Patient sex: M
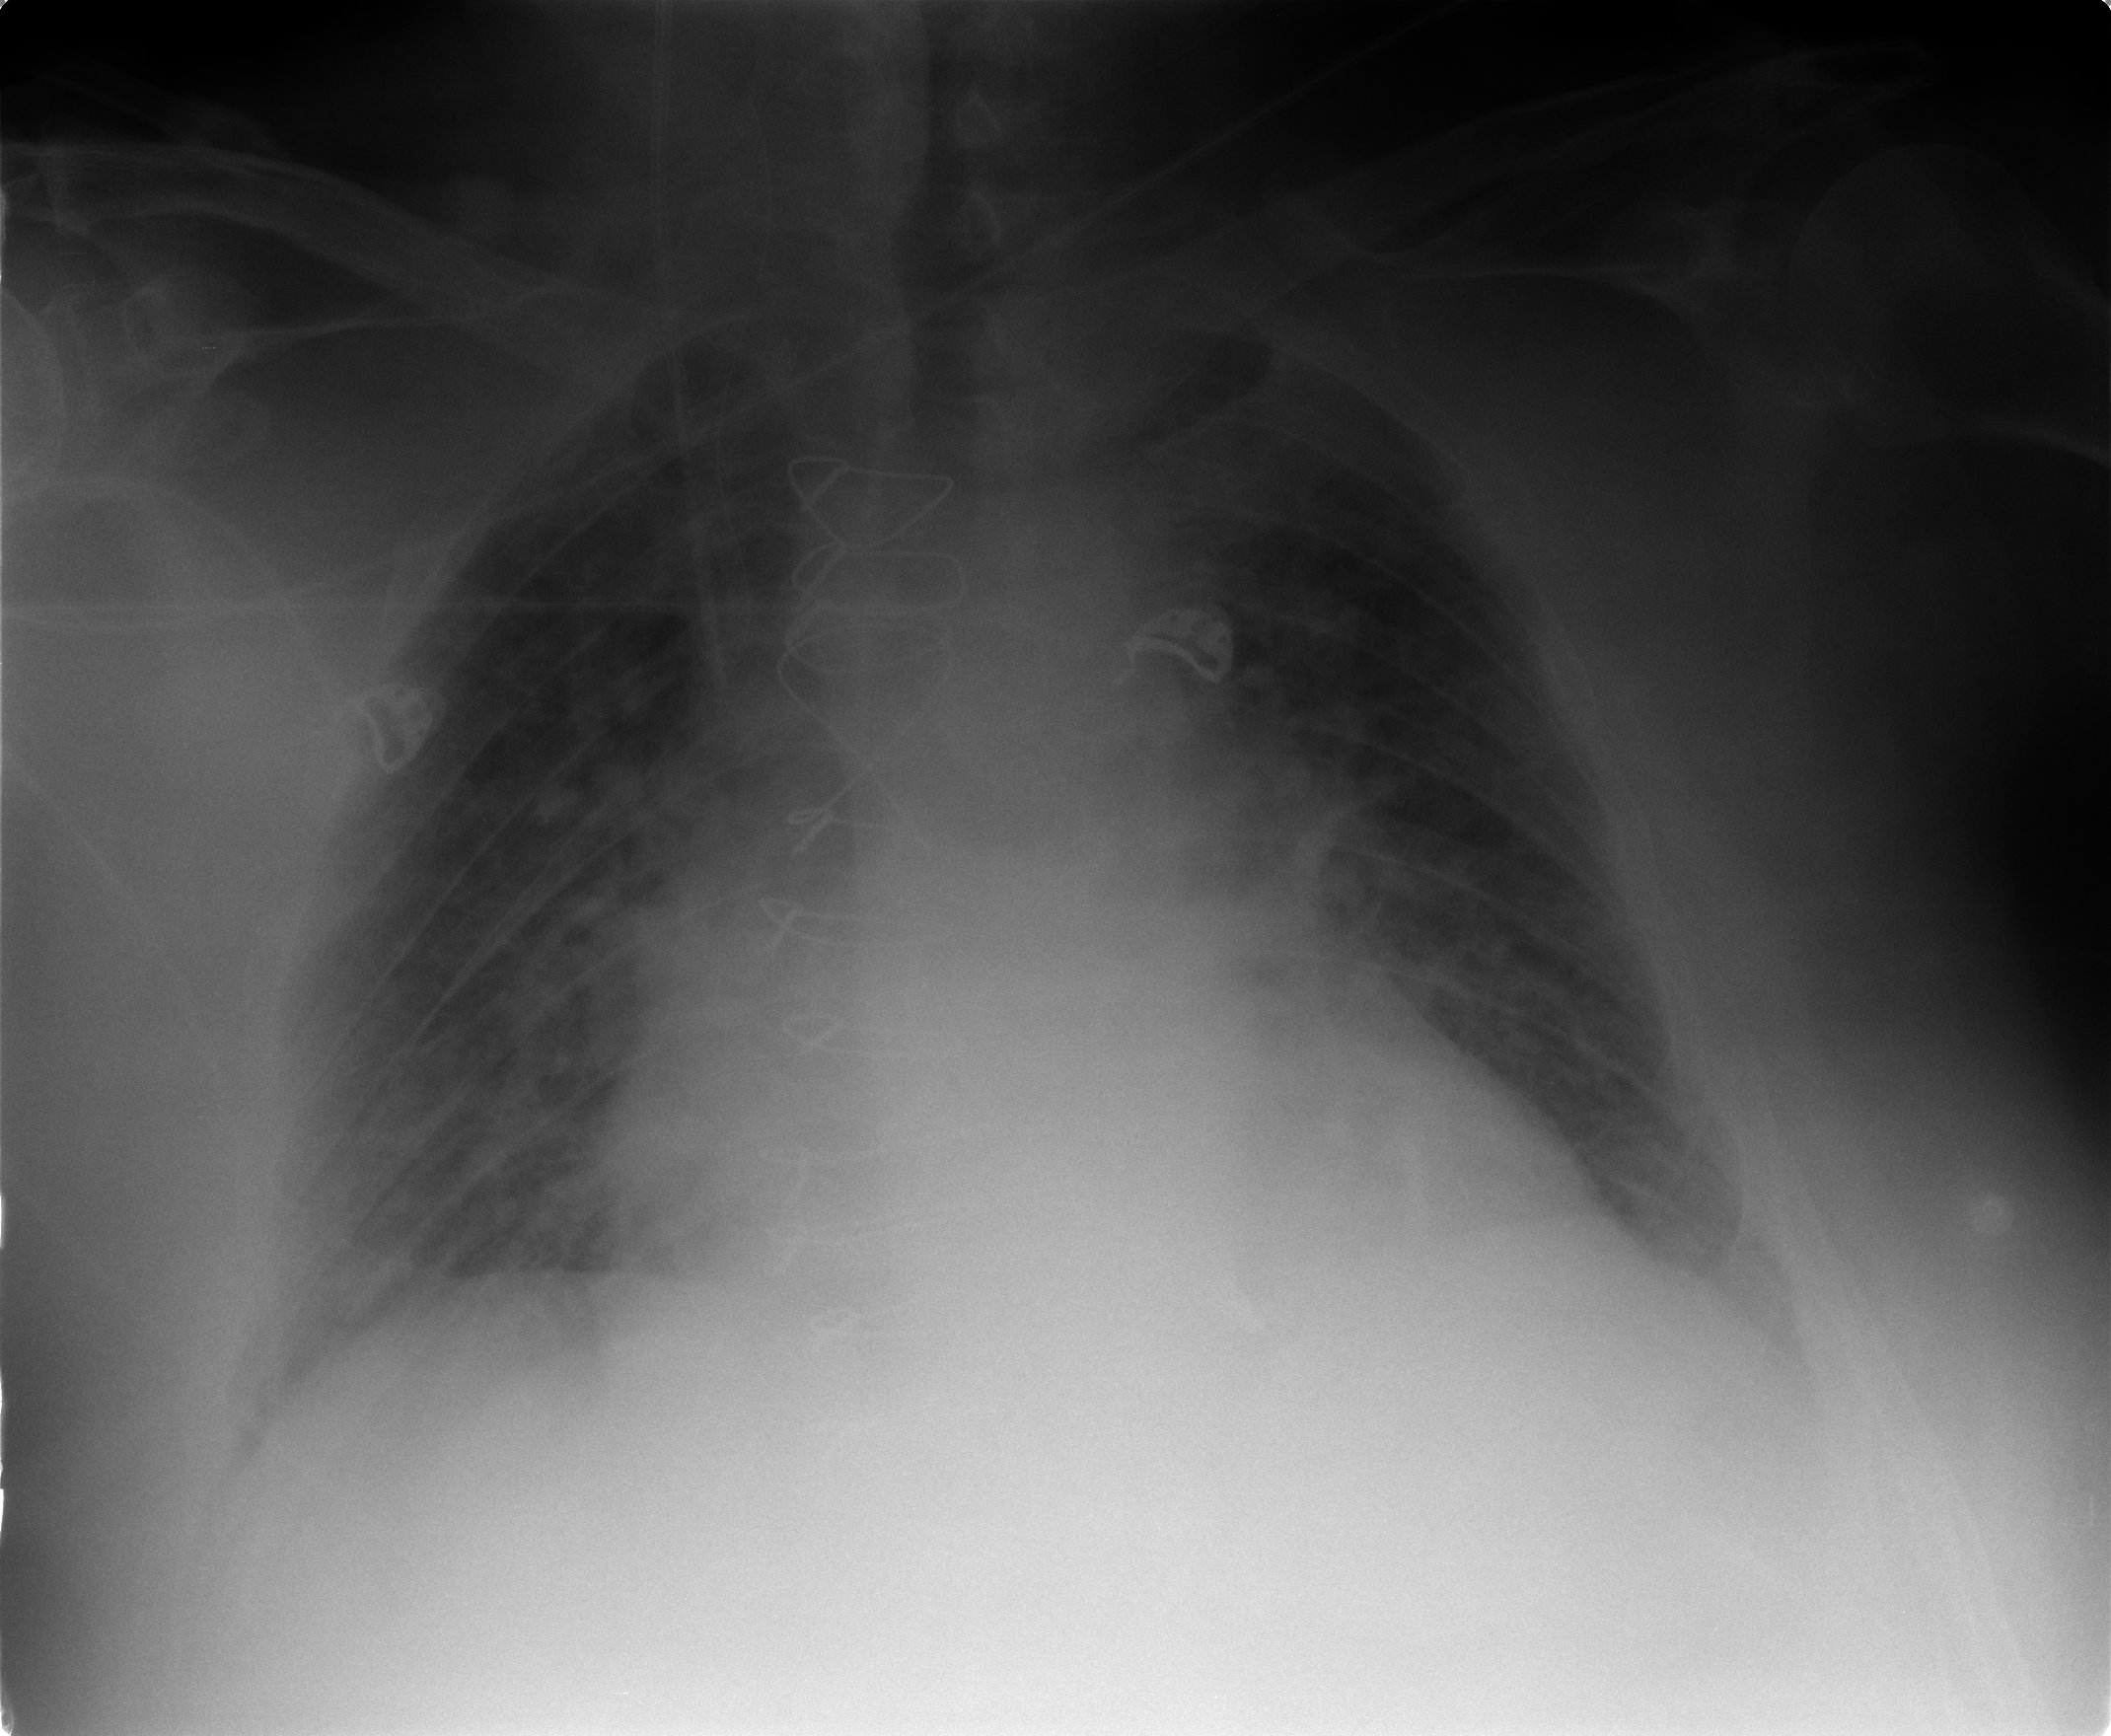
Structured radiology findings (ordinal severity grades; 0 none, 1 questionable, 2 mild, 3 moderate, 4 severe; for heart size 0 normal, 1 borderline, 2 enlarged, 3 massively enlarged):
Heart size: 2
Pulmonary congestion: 2
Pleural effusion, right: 0
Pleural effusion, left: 1
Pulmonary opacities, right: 1
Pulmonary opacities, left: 1
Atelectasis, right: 1
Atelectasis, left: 1